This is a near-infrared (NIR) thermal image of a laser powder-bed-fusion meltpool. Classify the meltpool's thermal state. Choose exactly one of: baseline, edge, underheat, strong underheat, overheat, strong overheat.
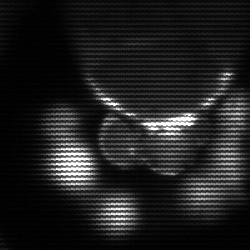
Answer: edge